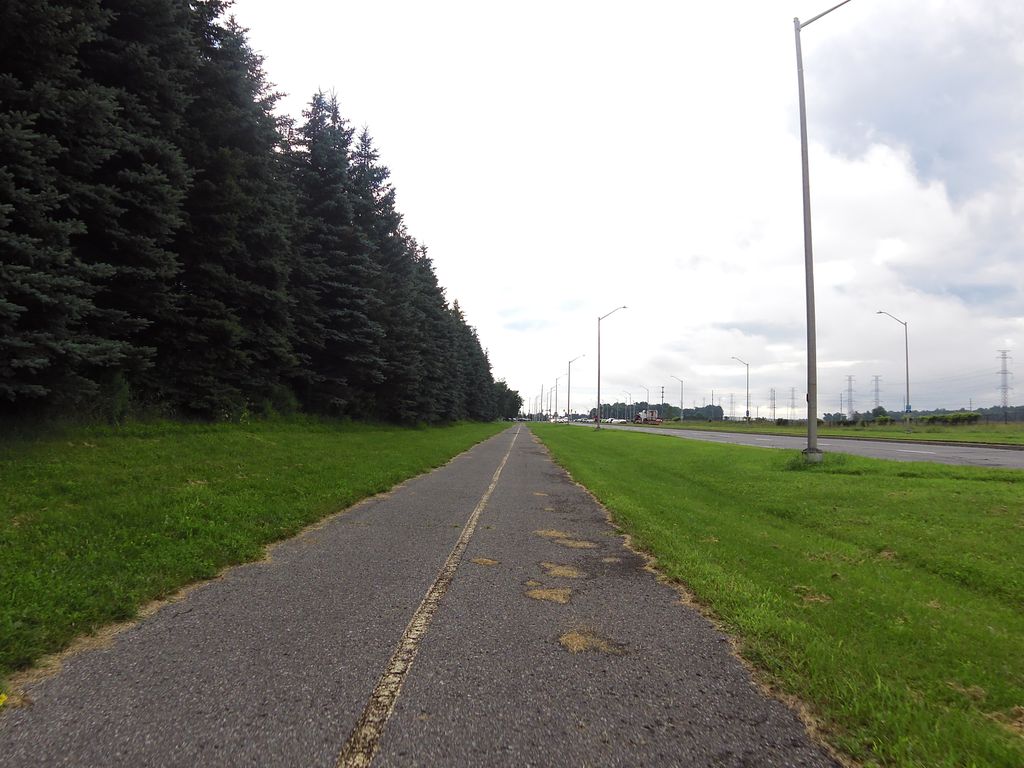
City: ottawa-gatineau